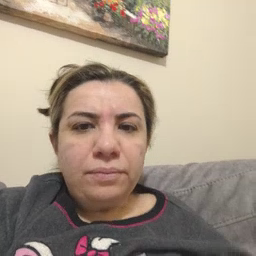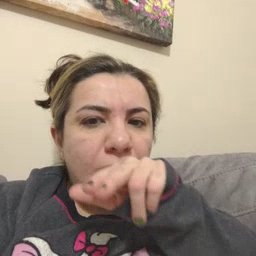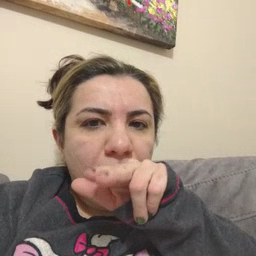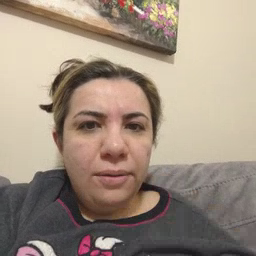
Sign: tongue